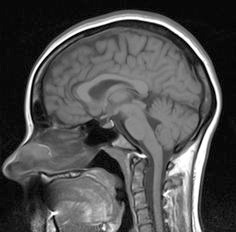
Label: notumor